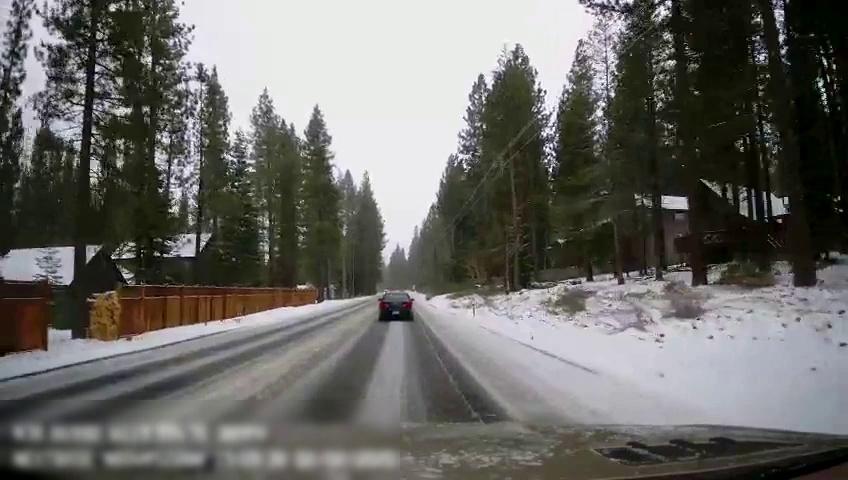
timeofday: Day
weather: Snowy
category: Drivable Space
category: Vehicles | Car
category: Lanes | Current Lane